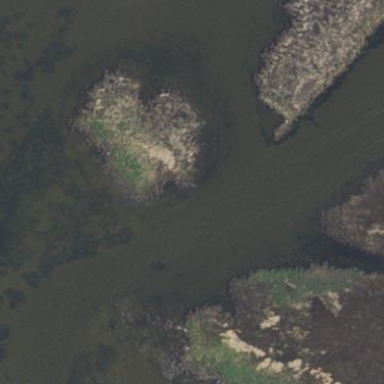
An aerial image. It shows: Islet.